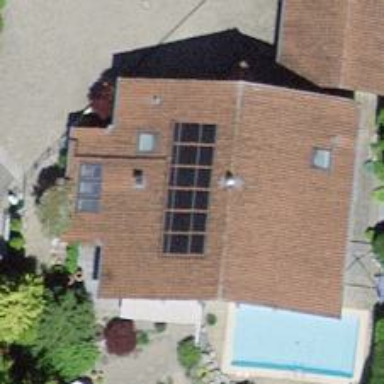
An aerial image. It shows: Solar power generator utilizing photovoltaic technology with solar photovoltaic panels.